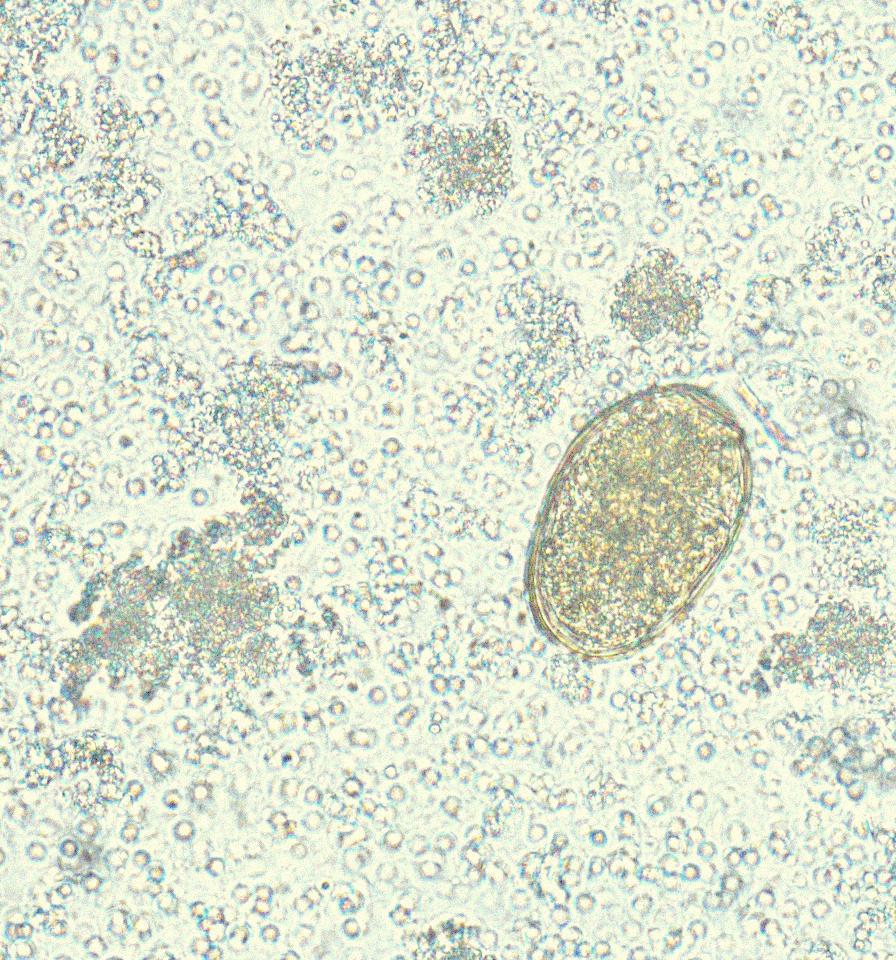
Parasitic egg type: Paragonimus spp